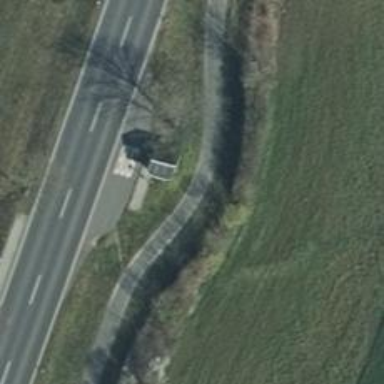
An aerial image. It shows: Cycleway.